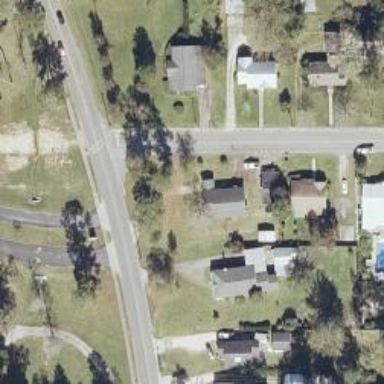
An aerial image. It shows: Residential road.